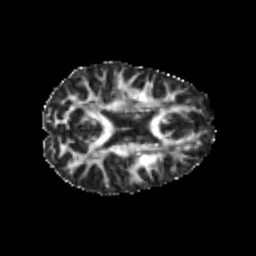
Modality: FA
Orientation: axial
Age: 23
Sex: female
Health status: healthy
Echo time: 0.074 s